Question: I want to develop web applications for both mobile and desktop(PC). After goggling i found no framework other than Phonegap but phonegap only compiles mobile apps i want to extend the functionality to desktop(PC) using . So that i can create a common application that will run on mobile as well as desktop. My aim is to create an offline application(wont mind using a web browser as a platform for running app on desktop). Any suggestions would be greatly appreciated
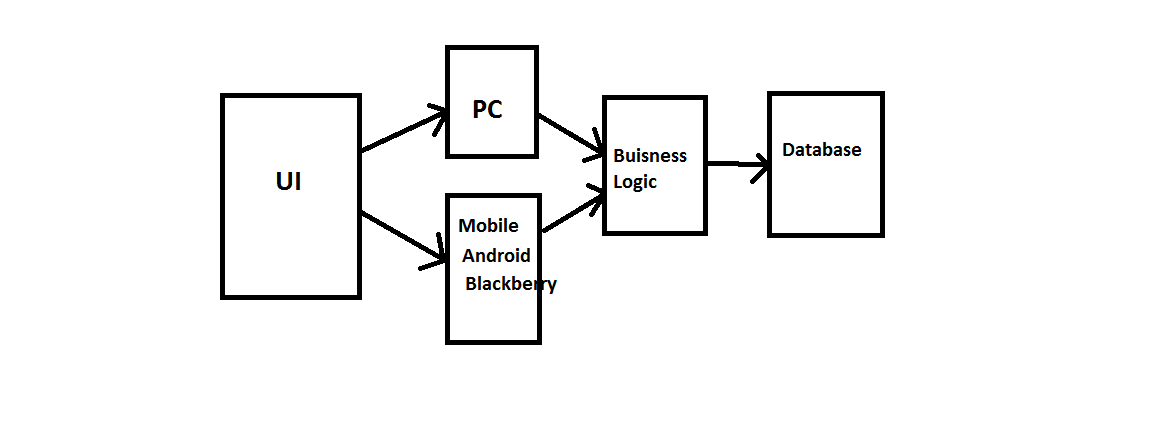
Answer: It depends on the functionality you want to offer. The company I work for started with native Android and iOS apps before we moved to using HTML5/Javascript web apps that work across all platforms.
HTML5 allows offline capabilities using the appcache as well as browser storage using websql and indexedDB. Its worth considering, however, that it is not possible to access things like phonebooks, or the camera without the use of a framework like phonegap/cordova
I'd recommend checking out <URL>